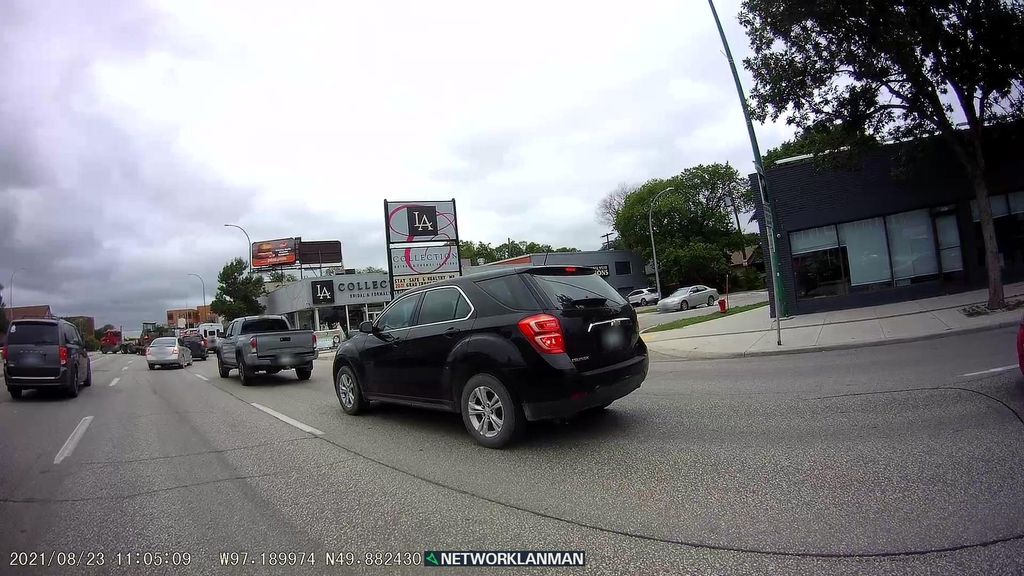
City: winnipeg